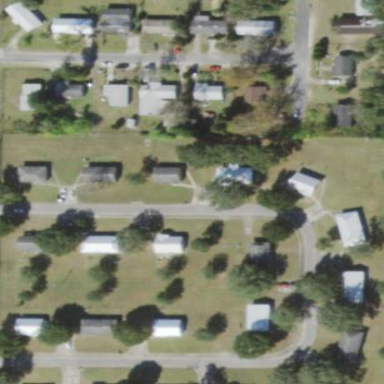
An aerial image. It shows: This residential area consists of single-family homes.